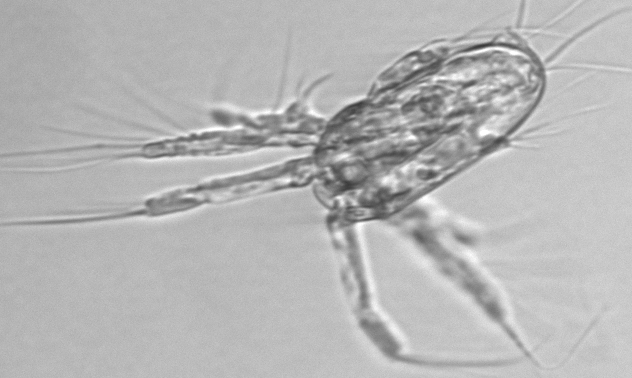
Label: Copepod_nauplii